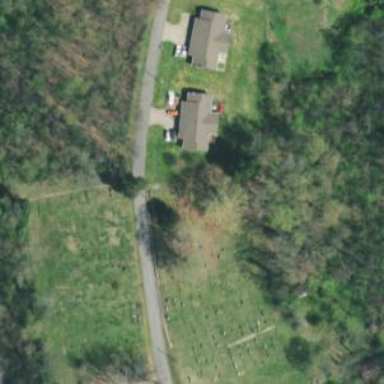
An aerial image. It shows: Cemetery.